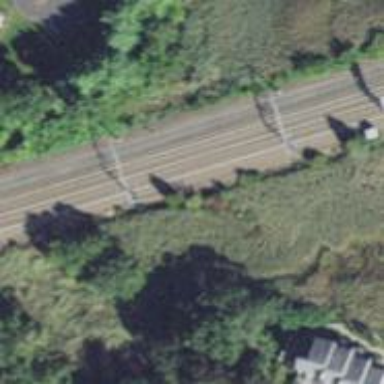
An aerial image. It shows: Railway with electrified contact lines.